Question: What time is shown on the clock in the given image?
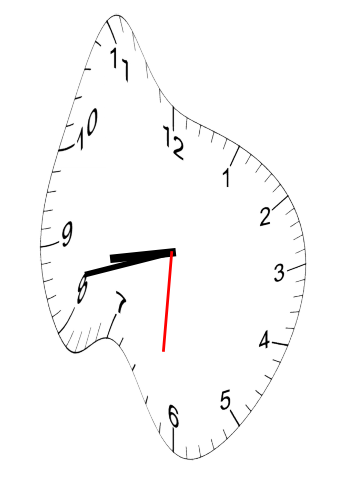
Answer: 08:42:31